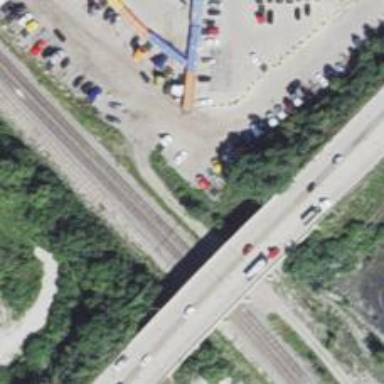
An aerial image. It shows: Abandoned railway siding.